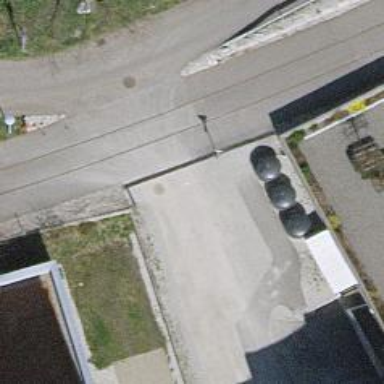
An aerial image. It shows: Asphalt footway.